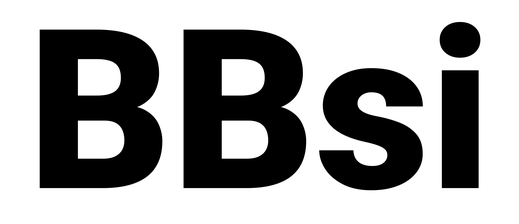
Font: Roboto_Black